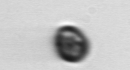
Label: Dinophyceae